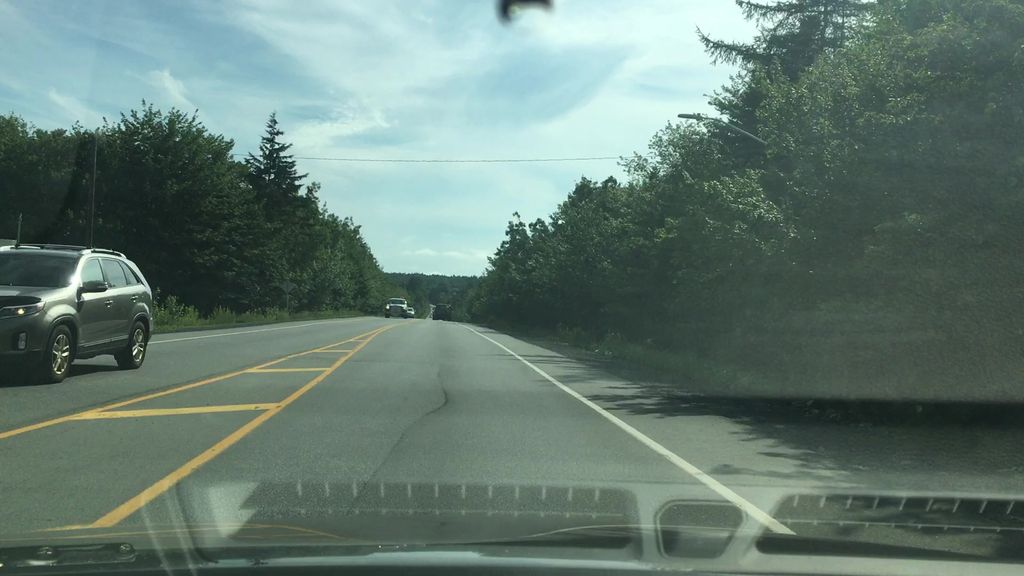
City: halifax